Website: bh-photo
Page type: account-selection
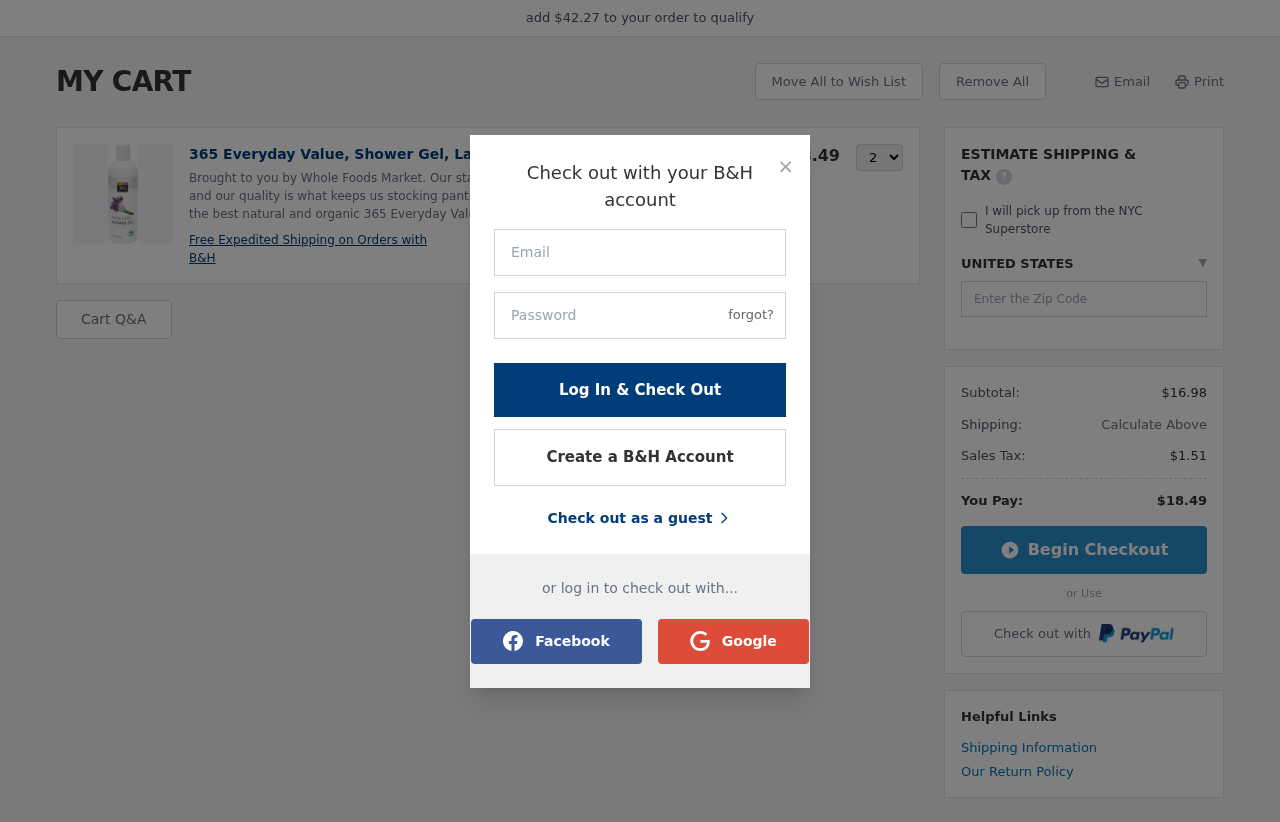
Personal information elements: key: PII_COUNTRY
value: UNITED STATES
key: PII_LOGIN_USERNAME
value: amy_bird
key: PII_POSTCODE
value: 68404
Product elements: key: PRODUCT1_DESC
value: Brought to you by Whole Foods Market.  Our standards are what set us apart, and our quality is what keeps us stocking pantries, fridges and freezers with the best natural and organic 365 Everyday Valu
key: PRODUCT1_NAME
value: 365 Everyday Value, Shower Gel, Lavender, 16 fl oz
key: PRODUCT1_PRICE
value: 8.49
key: PRODUCT1_QUANTITY
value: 2
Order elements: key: ORDER_SUBTOTAL
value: $16.98
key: ORDER_TAX
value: $1.51
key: ORDER_TOTAL
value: $18.49
Other elements: key: AMOUNT_TO_QUALIFY
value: $42.27